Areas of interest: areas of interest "Commercial service"
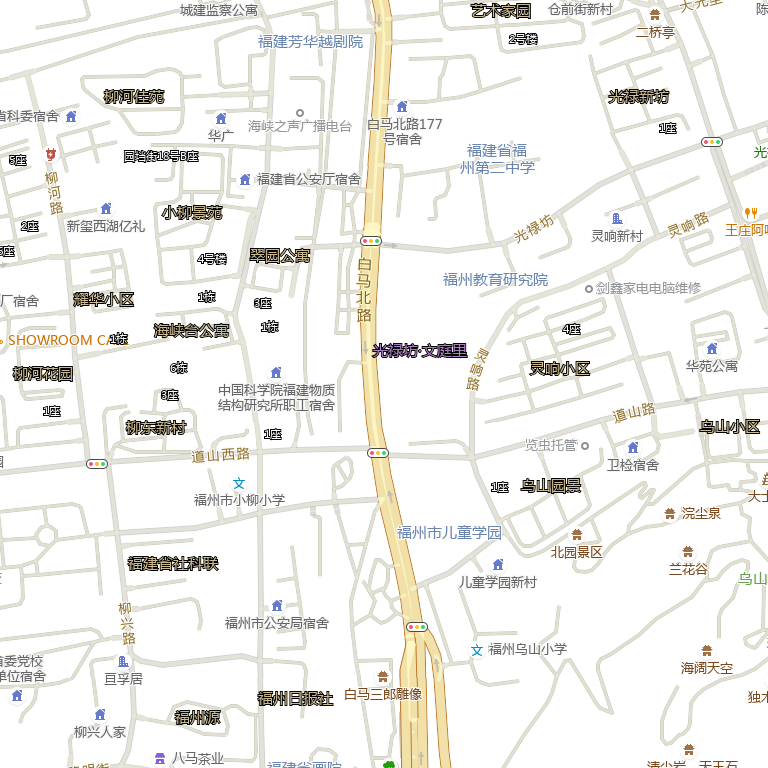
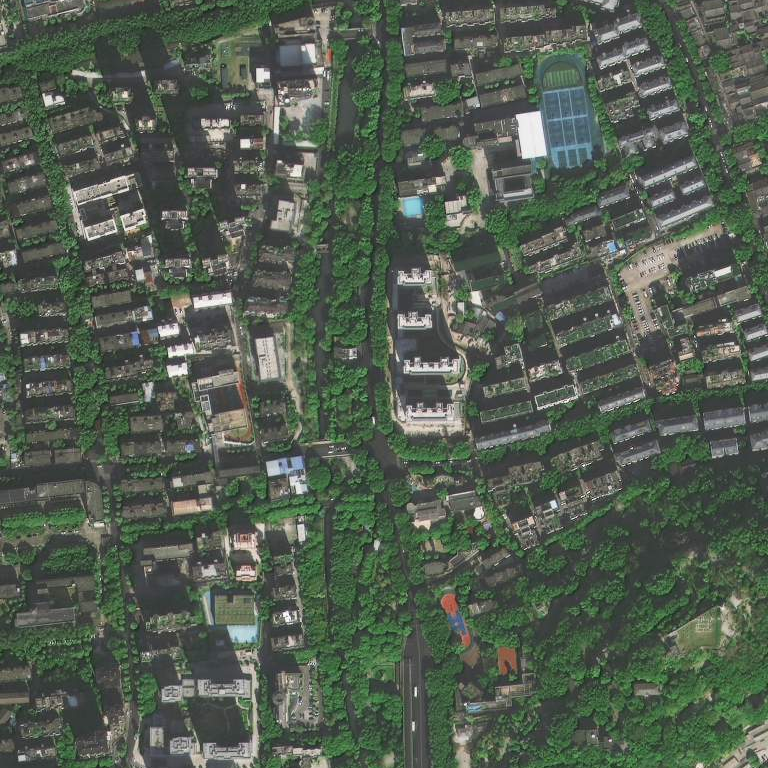